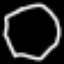
Label: octagon